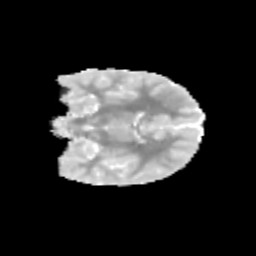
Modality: MD
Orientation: coronal
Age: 11
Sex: female
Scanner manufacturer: siemens
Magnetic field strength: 3 T
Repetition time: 3.8 s
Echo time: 0.07 s